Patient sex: M
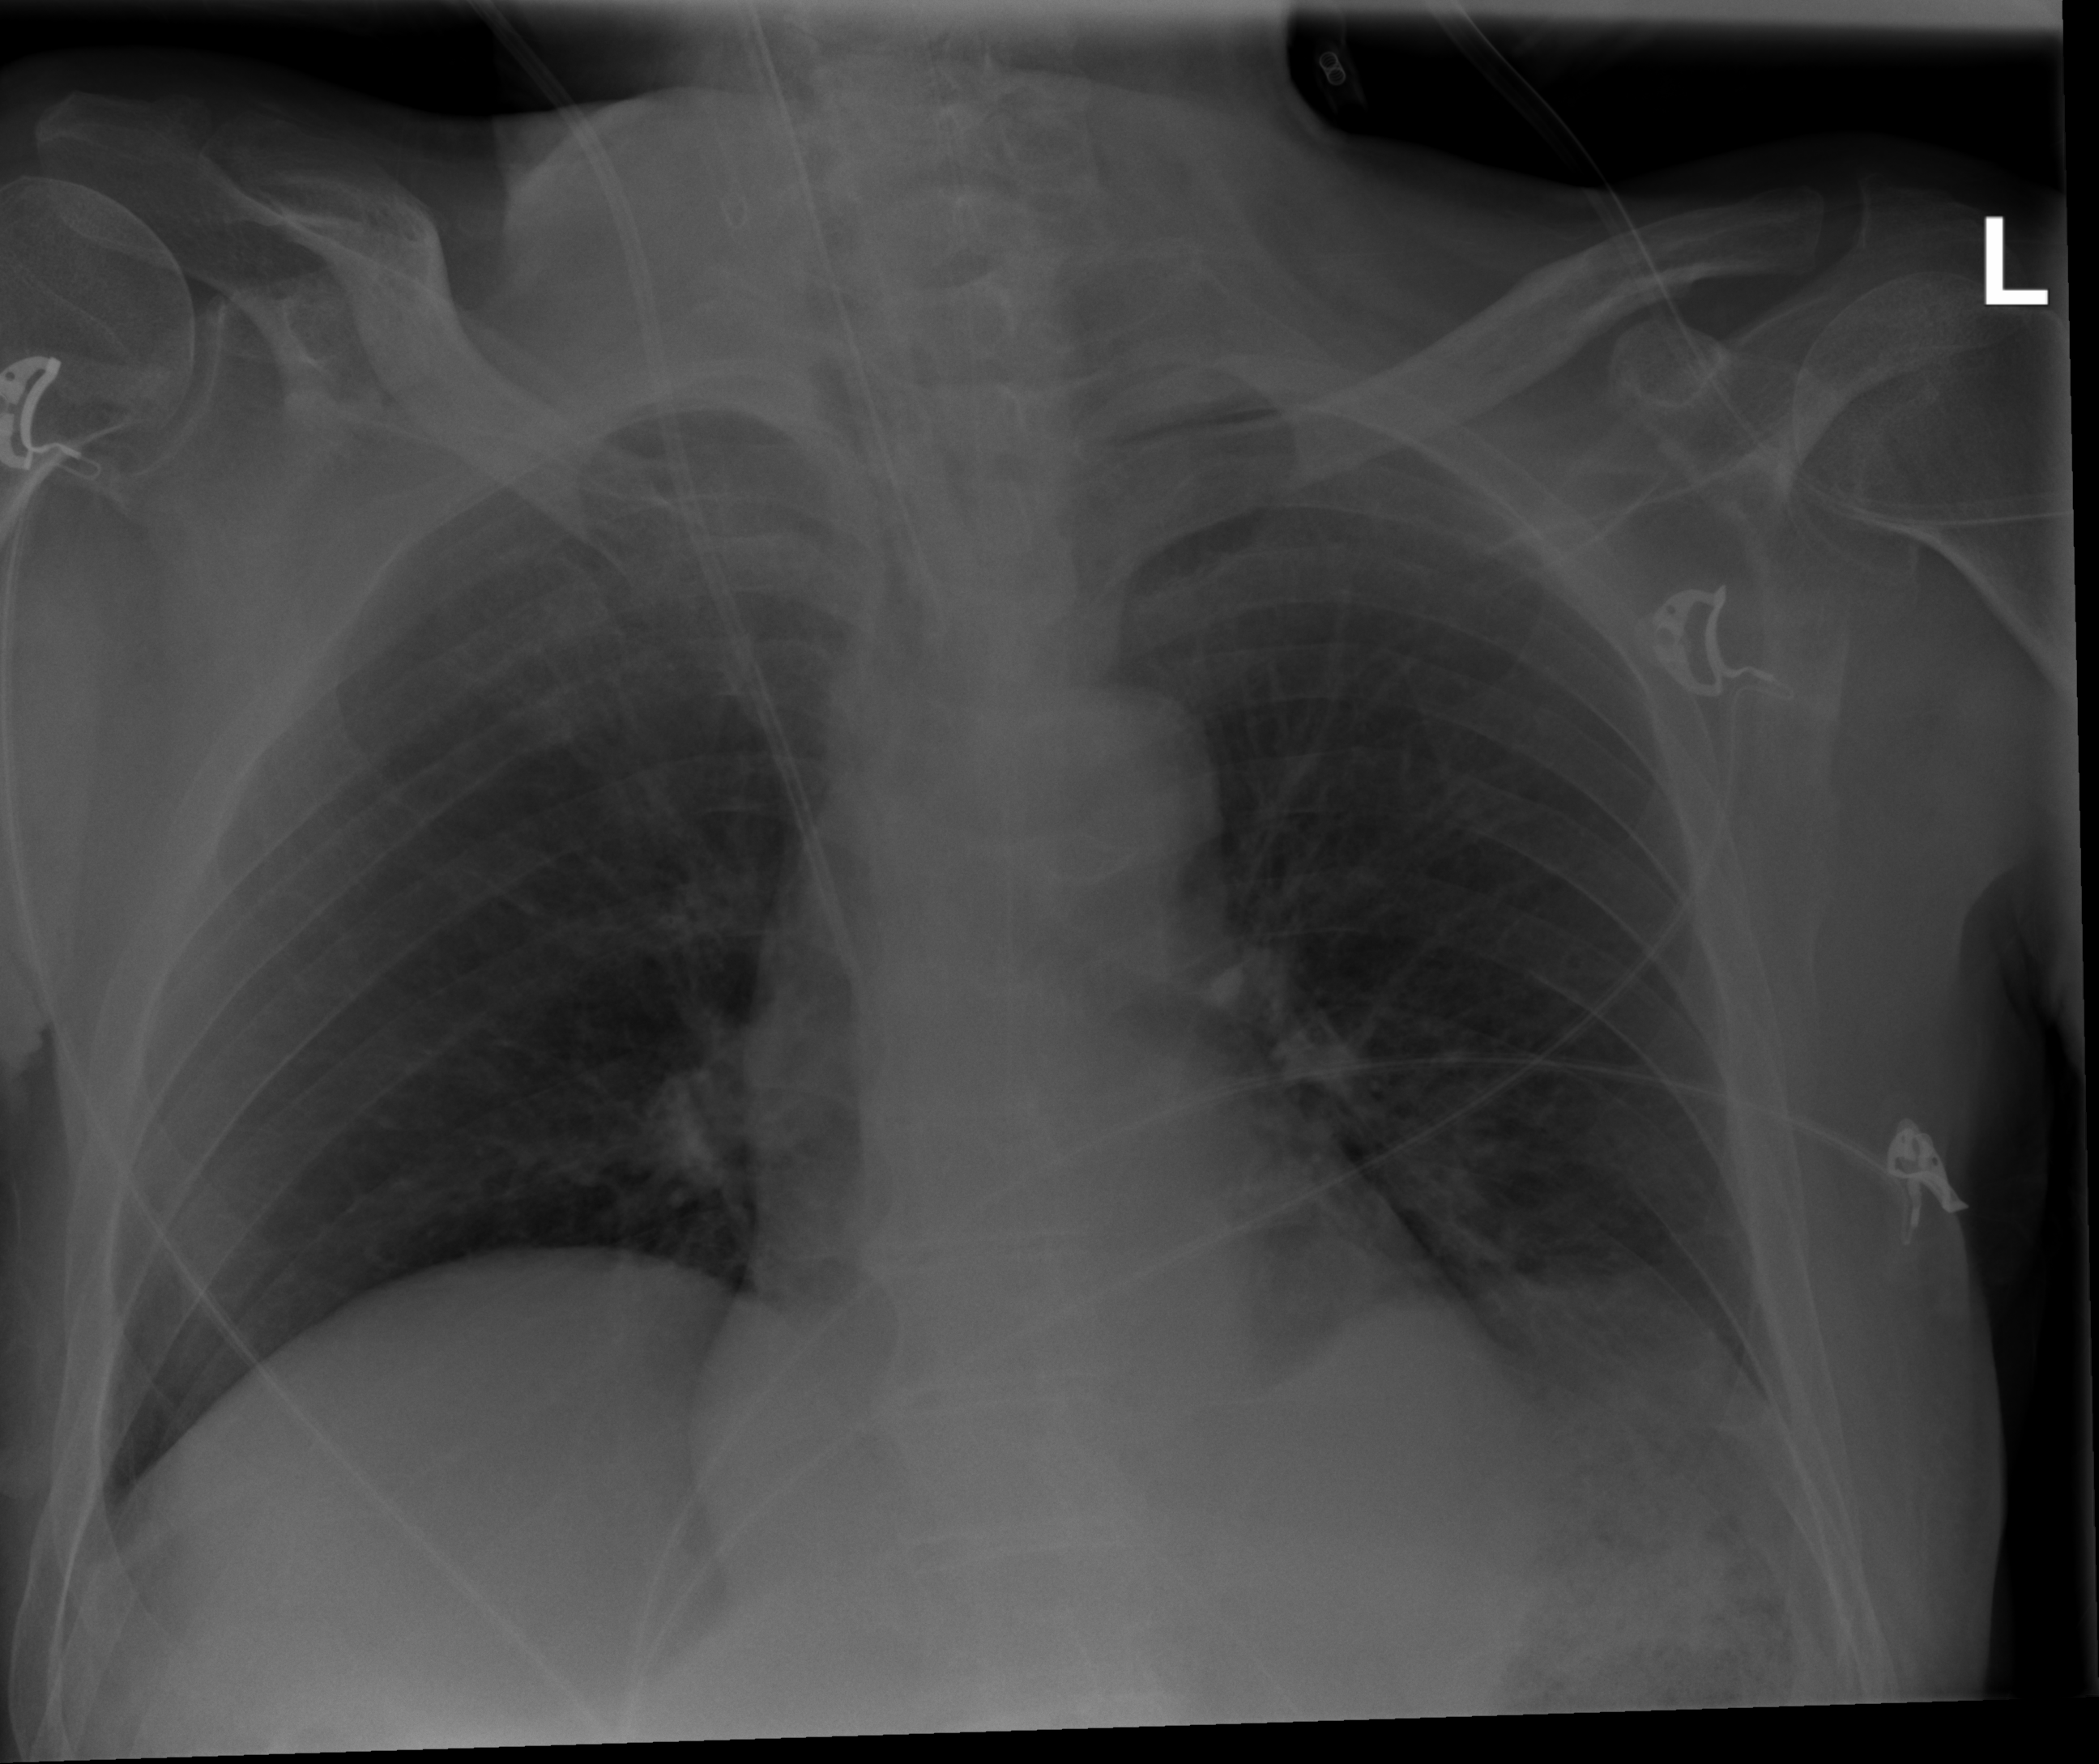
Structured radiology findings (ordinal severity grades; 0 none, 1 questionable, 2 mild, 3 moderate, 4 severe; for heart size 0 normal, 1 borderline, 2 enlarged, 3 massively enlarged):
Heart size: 1
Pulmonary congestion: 0
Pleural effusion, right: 0
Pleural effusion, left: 1
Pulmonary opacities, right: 0
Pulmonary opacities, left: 0
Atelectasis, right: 0
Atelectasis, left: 1